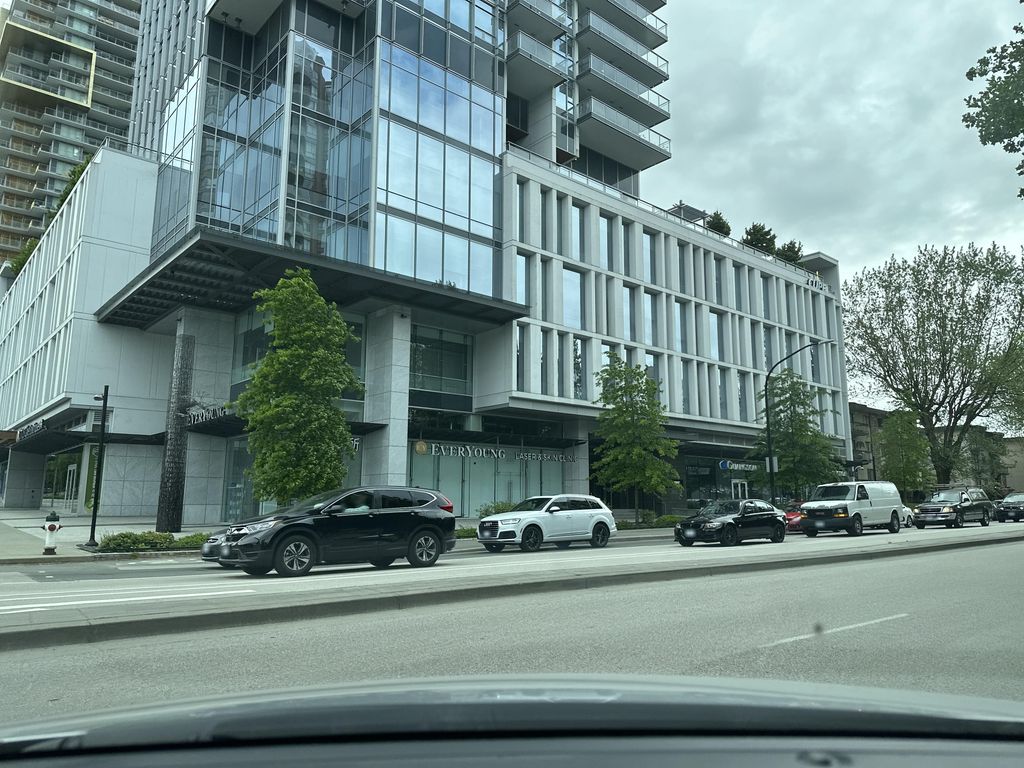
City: vancouver